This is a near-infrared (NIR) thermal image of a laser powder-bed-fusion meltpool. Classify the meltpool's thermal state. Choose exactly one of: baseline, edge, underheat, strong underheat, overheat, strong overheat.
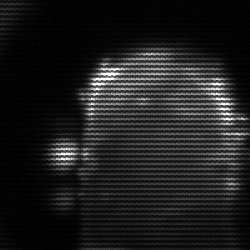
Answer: baseline